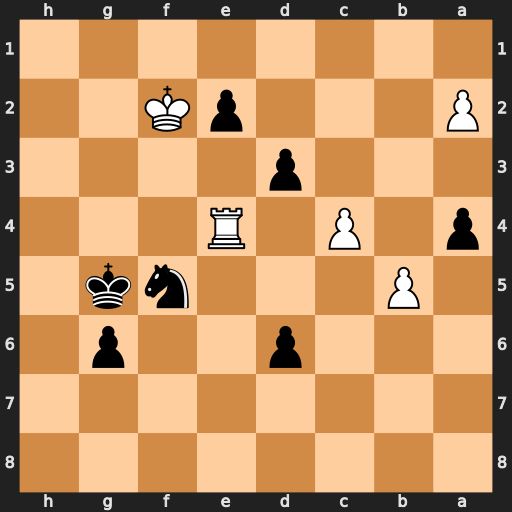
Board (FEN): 8/8/3p2p1/1P3nk1/p1P1R3/3p4/P3pK2/8
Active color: b
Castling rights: -
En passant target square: -
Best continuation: d2 Kxe2 Ng3+ Kxd2 Nxe4+